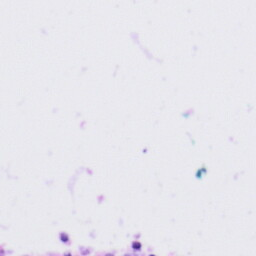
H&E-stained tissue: Tonsil